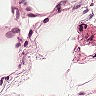
Metastatic tissue present: no